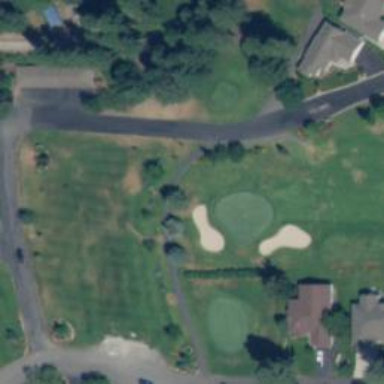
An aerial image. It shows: Service road designated as golf cart path.